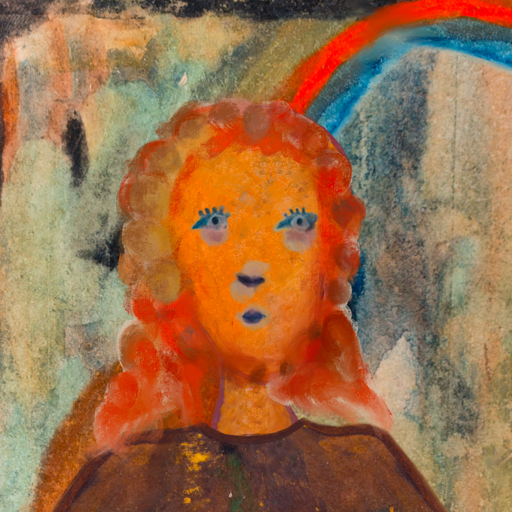
Background: Childish, Head And Neck Front: Hypocrite, Face Front: Hill_Girl, Bust: Comrade, Hair Front: Rupkatha, Head Accessory: Blank, Second Necklace: Blank, Necklace: Blank, Baby: Blank